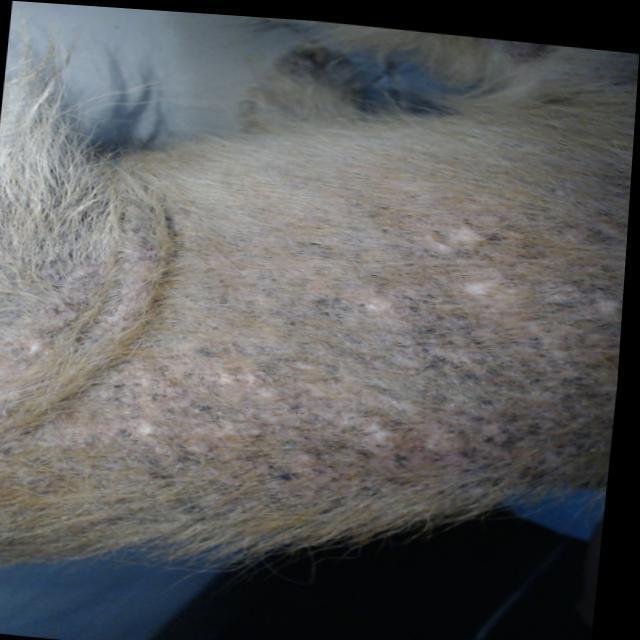
Canine demodicosis (Demodex mange) — caused by Demodex canis mites. Presents with alopecia, follicular papules, pustules, and comedones. Often localized on face and forelimbs.